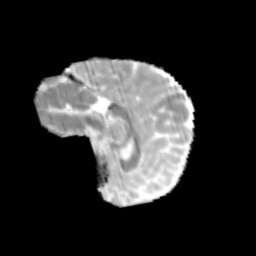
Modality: MD
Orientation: sagittal
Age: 10
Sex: female
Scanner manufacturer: siemens
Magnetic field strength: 3 T
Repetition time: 3.8 s
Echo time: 0.07 s